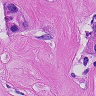
Metastatic tissue present: yes